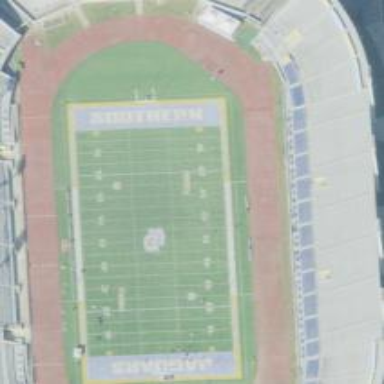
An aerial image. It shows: Pitch for American football with artificial turf surface.